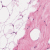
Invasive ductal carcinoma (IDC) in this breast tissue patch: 0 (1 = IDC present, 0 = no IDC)